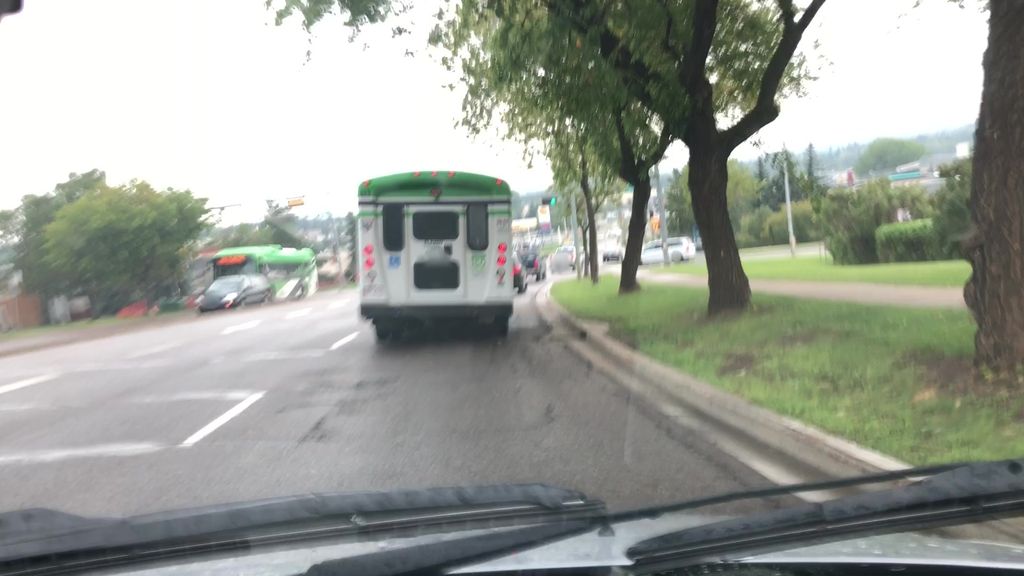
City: edmonton